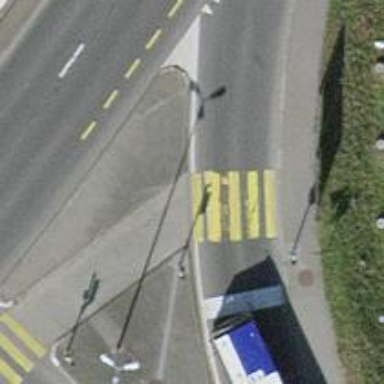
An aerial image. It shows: Paved sidewalk that serves as footway.